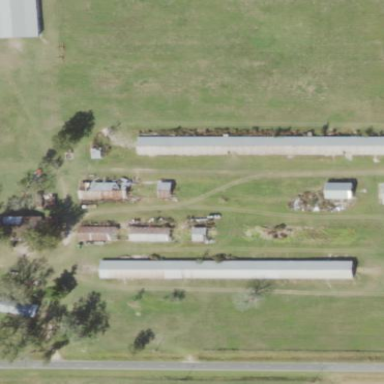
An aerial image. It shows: Poultry farmyard is depicted in the image.